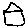
Label: house